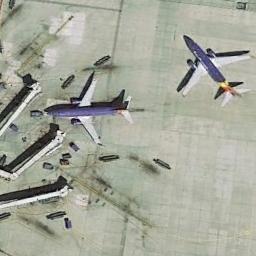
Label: airplane